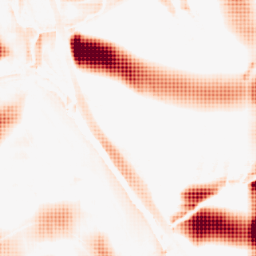
Category: morphological
Decomposition family: rolling_ball
Decomposition parameters: radius: 25
Upsampling method: sinc_hamming
Upsampling parameters: scale: 4
kernel_size: 4
Upsampling scale: 4